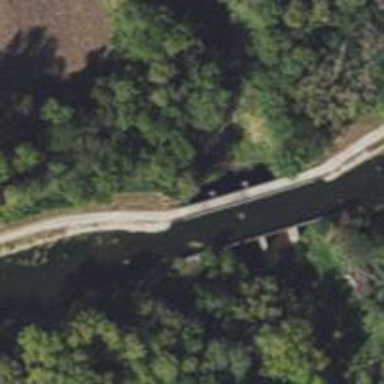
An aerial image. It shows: Aqueduct bridge over canal.